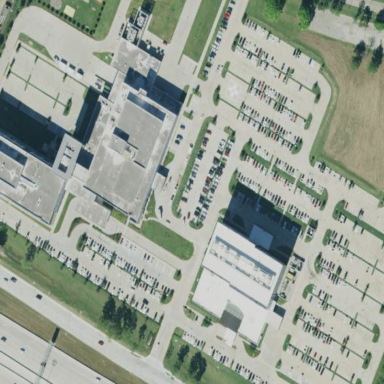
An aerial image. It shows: Healthcare facility identified as hospital.